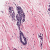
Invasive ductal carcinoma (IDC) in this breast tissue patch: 0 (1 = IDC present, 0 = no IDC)